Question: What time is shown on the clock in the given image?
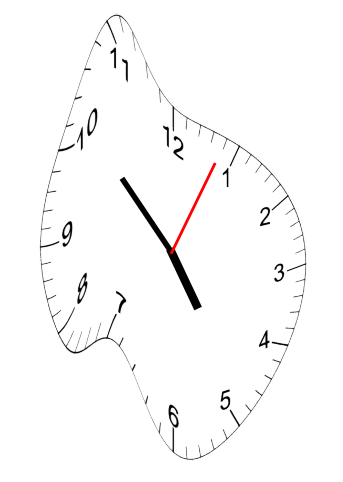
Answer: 04:52:04